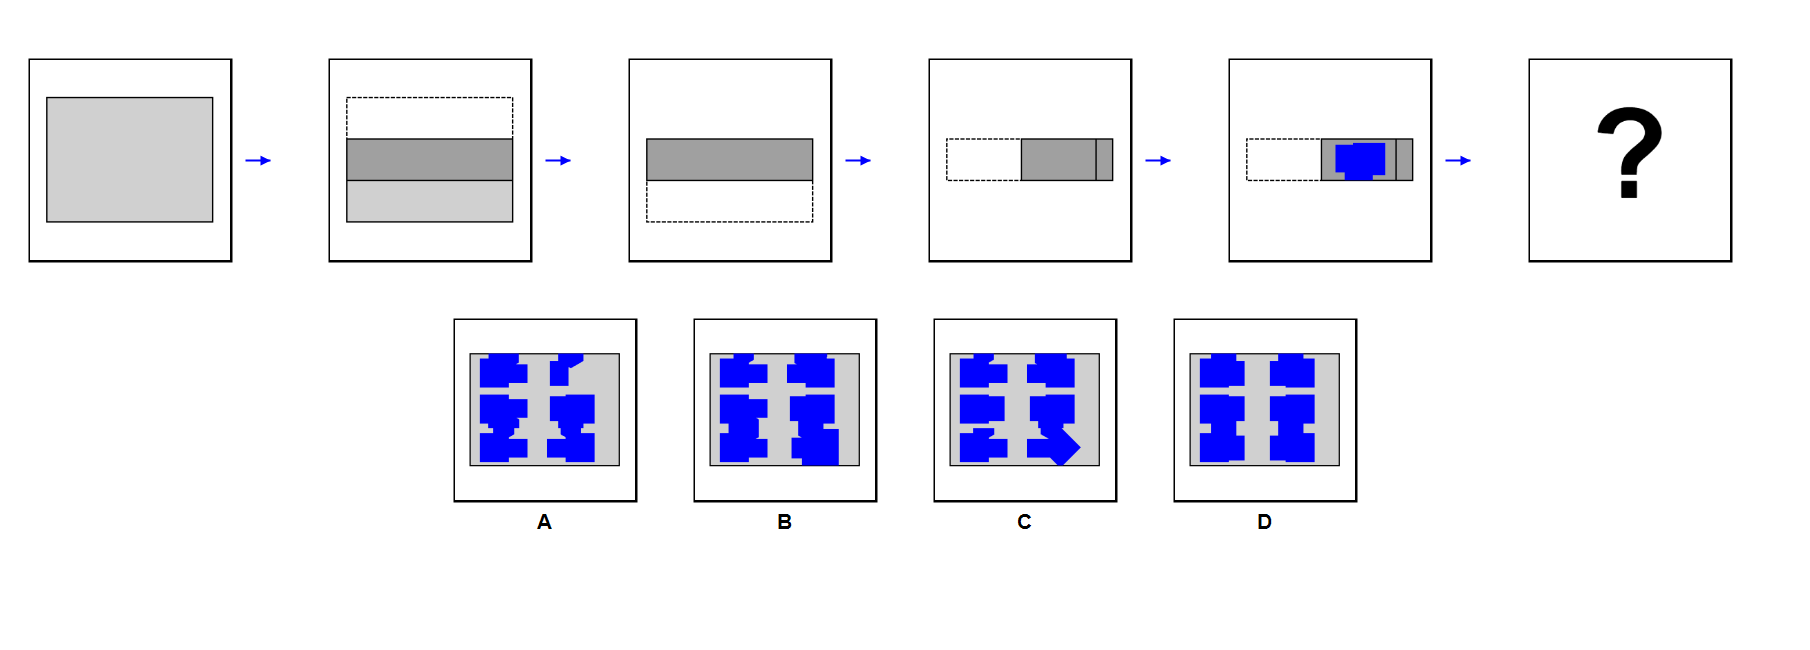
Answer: D